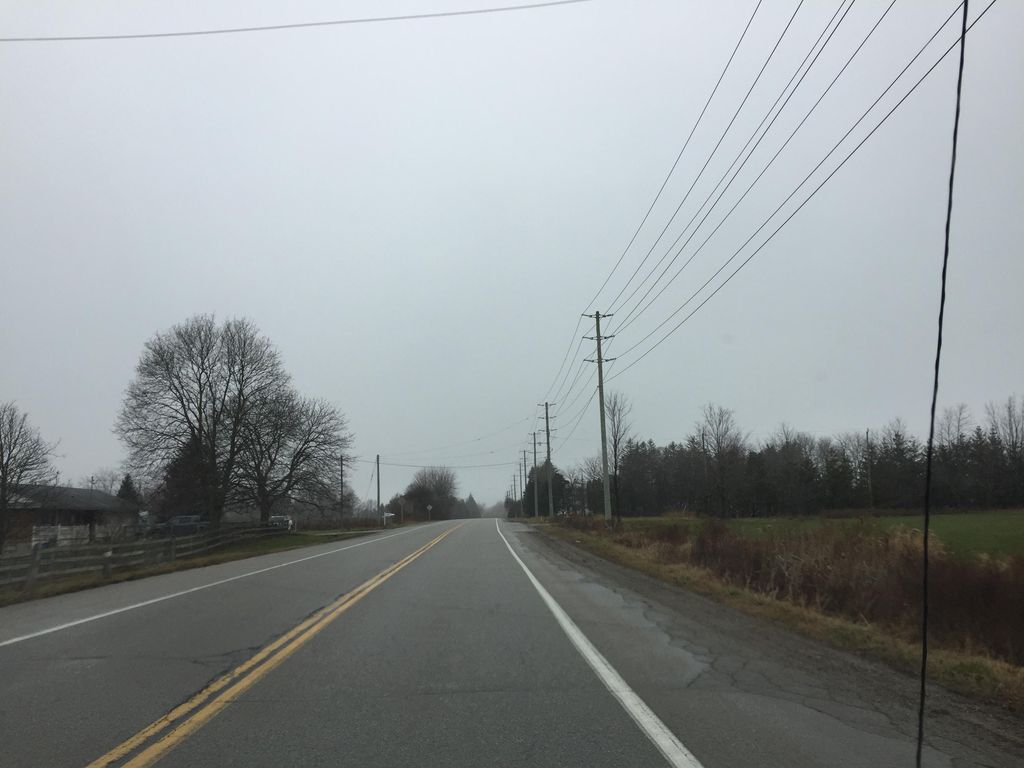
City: kitchener-waterloo